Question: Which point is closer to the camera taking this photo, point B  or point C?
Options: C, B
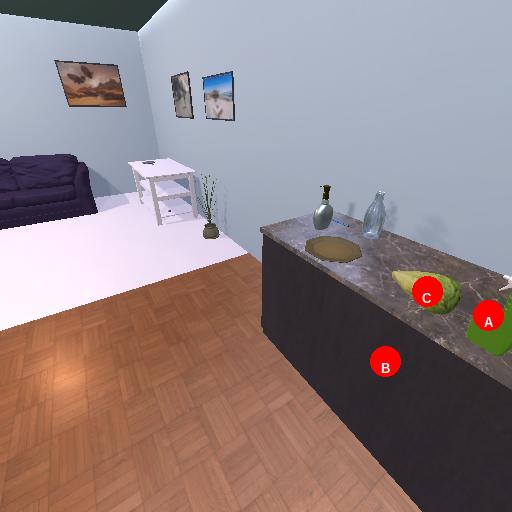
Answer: C